Question: I'm working out an implementation of <URL> in a web application that logs exceptions to a SQL Server. That's inconsequential, however. My goal is to include the in the log so I can easily identify the offending application at a glance when checking error reports. I've searched far and wide spending hours trying to find a solution. I've included 'Application Name=[myApp]' in my SQL Server connection string, but that only helps me to identify the app during a SQL Server trace and not in my actual error logging.
Has anyone done this? Here is an example of a log record in my database. I would like to see the Application Name listed as well. This happens to be the ELMAH implementation of the table, but it could just as well have been a custom table with the same field.

I would think this should be as simple as adding a value to the 'web.config' or something, but I can't seem to find any solution like that or any other. I should probably also note that I'm using IIS 7.5 and .NET 4.0 in case that has anything to do with it. :)
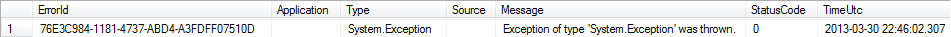
Answer: As it is my practice to always fill out the assembly info for all my applications, I have elected to populate this field from 'My.Application.Info.Title' which I just figured out how to access programmatically. To set this field in ELMAH, I set the 'ApplicationName' value of my 'SqlErrorLog' object like so:
'''
Dim se As New Elmah.SqlErrorLog(ConnectionStrings("Elmah").ConnectionString)
se.ApplicationName = My.Application.Info.Title
'''
The assembly info can be set by opening the project properties -> Application tab -> click Assembly Information... -> set "Title" value.
Now when you call the 'Log' function for this object, it will create a database entry including the Application Name.